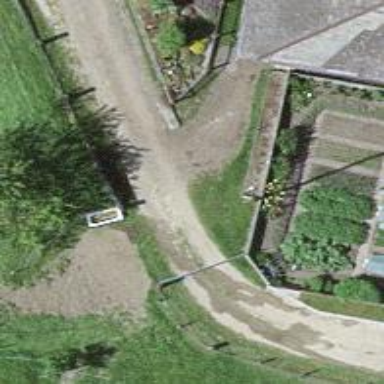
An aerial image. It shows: Footway with gravel surface.